Question: I am having an issue with a custom view in a dialog on android API 10.
I use 'AlertDialog.Builder' to construct my dialog. I include a custom view panel using the 'setView' command on the builder.
This works on most of the API's I've tested with. The style changes somewhat from device to device, but that is what I want, for the style to match the device default.
My problem is that on API 10, any text that is in my custom view shows up as black on a black background.
Any text I insert using 'AlertDialog.Builder.setMessage()' appears correctly.
What magical attribute/style is the dialog builder using to determine text appearance?
My app's theme is 'Theme.AppCompat.Light'.
Here is my onCreateDialog method:
'''
public Dialog onCreateDialog(Bundle savedInstanceState) {
LayoutInflater inflater = getActivity().getLayoutInflater();
final View view = inflater.inflate(R.layout.fragment_status_dialog, null);
mStatusTextView = (TextView) view.findViewById(R.id.text_status);
mConnectedDeviceTextView = (TextView) view.findViewById(R.id.text_connected_device);
MainService.ServiceState state = null;
if (getArguments().containsKey(SERVICE_STATUS_ARG_KEY)) {
state = (MainService.ServiceState) getArguments().getSerializable(SERVICE_STATUS_ARG_KEY);
}
setState(state);
AlertDialog.Builder builder = new AlertDialog.Builder(getActivity());
builder.setView(view);
builder.setMessage("This will show up just fine.");
builder.setTitle(getString(R.string.status_title));
builder.setNegativeButton(R.string.dialog_back_button_text, null);
builder.setNeutralButton(R.string.dialog_connect_to_text, new DialogInterface.OnClickListener() {
@Override
public void onClick(DialogInterface dialog, int which) {
mListener.onDialogConnectTo();
}
});
// Create the AlertDialog object and return it
return builder.create();
}
'''
Here's my fragment_status_dialog layout
'''
<?xml version="1.0" encoding="utf-8"?>
<RelativeLayout
android:layout_width="wrap_content"
android:layout_height="wrap_content"
xmlns:android="http://schemas.android.com/apk/res/android"
android:padding="18dp">
<TextView
android:layout_width="wrap_content"
android:layout_height="wrap_content"
android:textAppearance="?android:attr/textAppearanceMedium"
android:text="@string/status_starting"
android:id="@+id/text_status"/>
<TextView
android:layout_width="wrap_content"
android:layout_height="wrap_content"
android:textAppearance="?android:attr/textAppearanceMedium"
android:text="@string/status_connected_to_unknown"
android:paddingStart="4dp"
android:paddingLeft="4dp"
android:paddingRight="4dp"
android:id="@+id/text_connected_device"
android:layout_toRightOf="@+id/text_status"
android:layout_toEndOf="@+id/text_status"/>
</RelativeLayout>
'''
Note, I've tried <URL> but it didn't fix it.

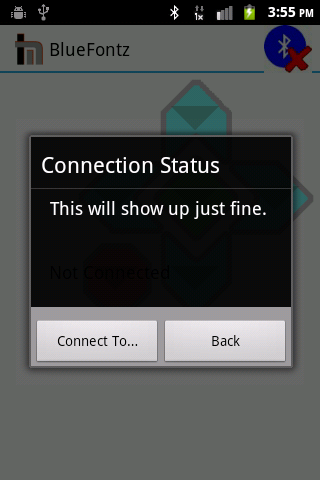
Answer: Try calling 'AlertDialog#setInverseBackgroundForced(true)'.